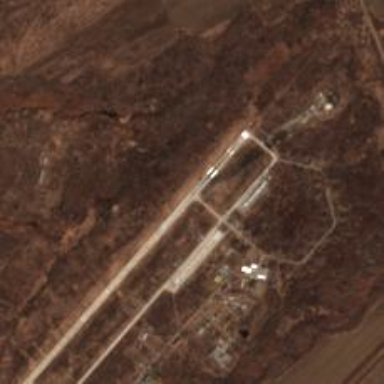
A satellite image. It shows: View of runway in airport.